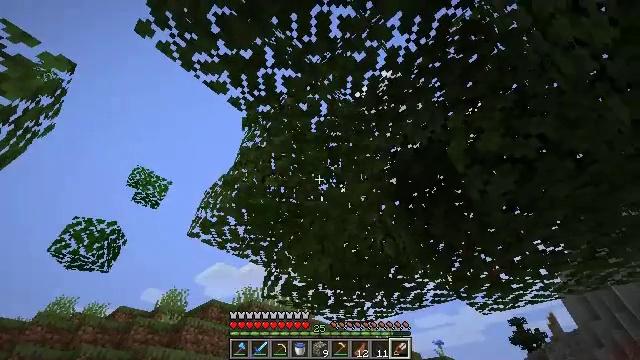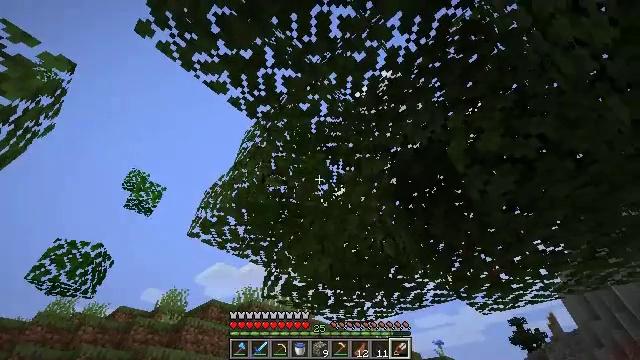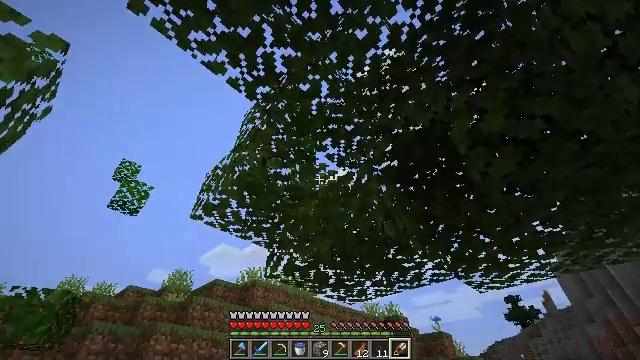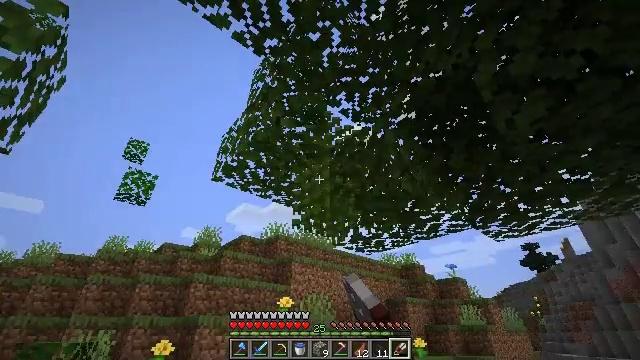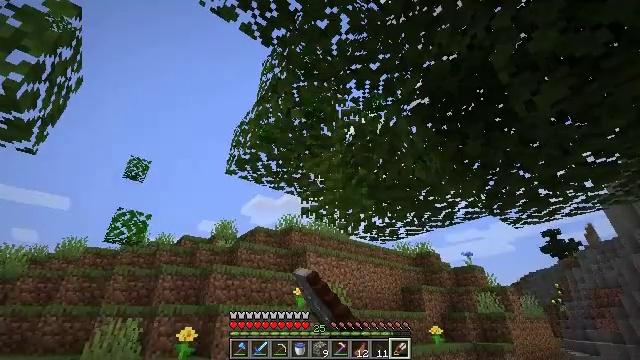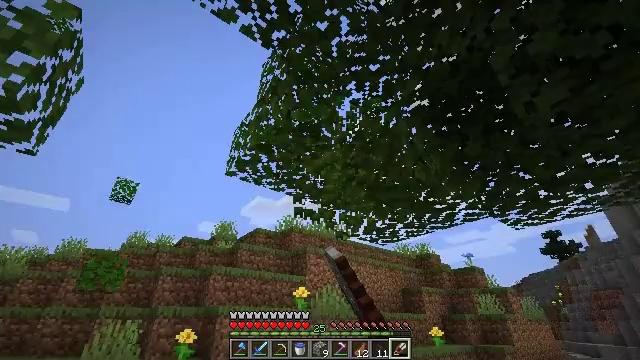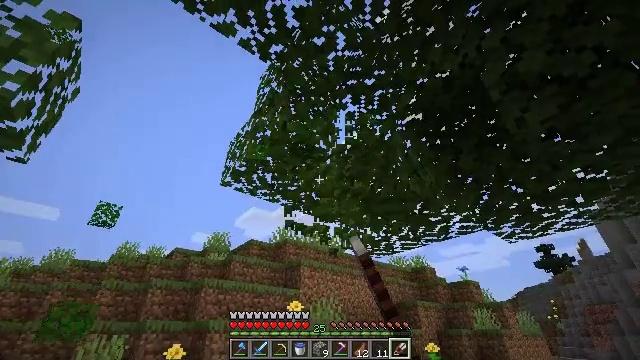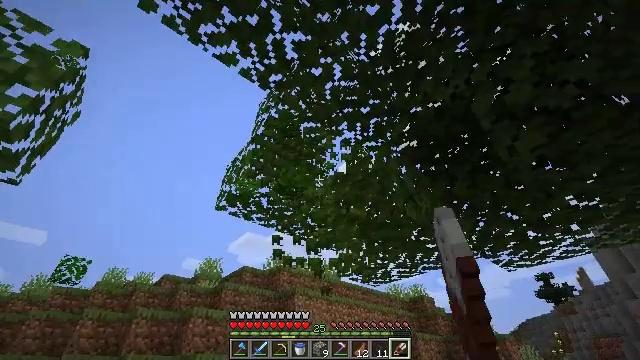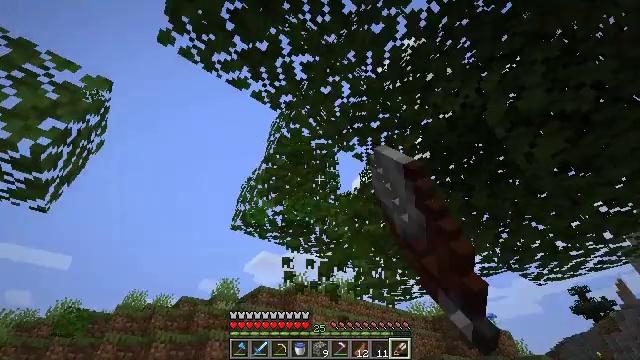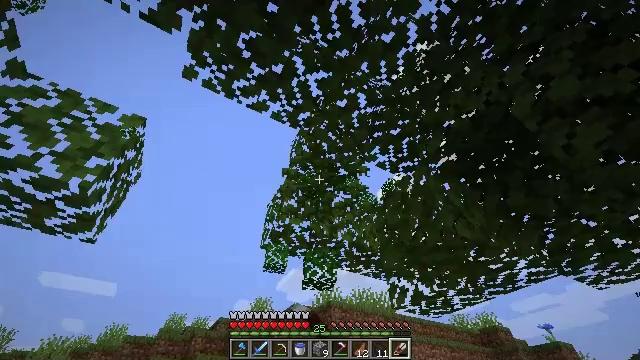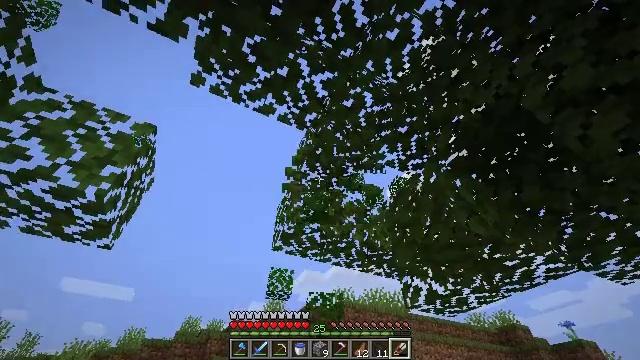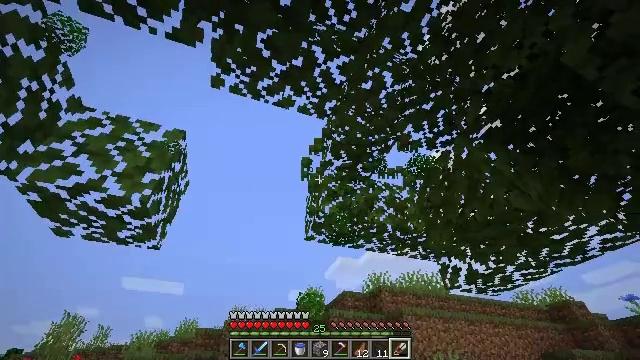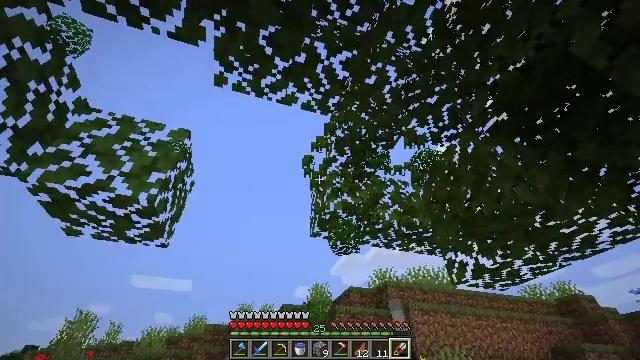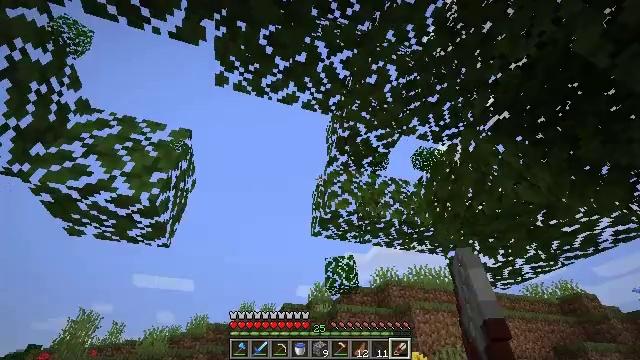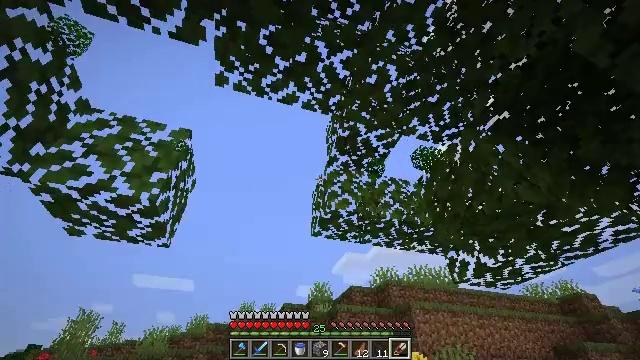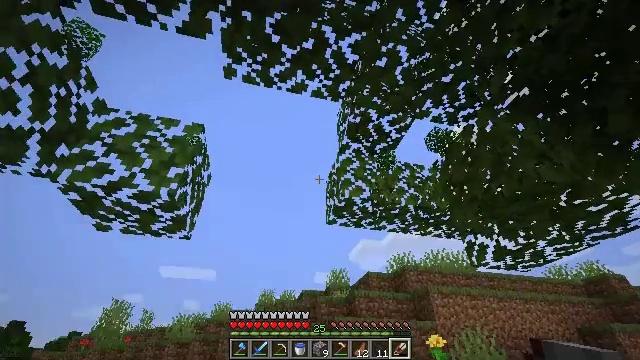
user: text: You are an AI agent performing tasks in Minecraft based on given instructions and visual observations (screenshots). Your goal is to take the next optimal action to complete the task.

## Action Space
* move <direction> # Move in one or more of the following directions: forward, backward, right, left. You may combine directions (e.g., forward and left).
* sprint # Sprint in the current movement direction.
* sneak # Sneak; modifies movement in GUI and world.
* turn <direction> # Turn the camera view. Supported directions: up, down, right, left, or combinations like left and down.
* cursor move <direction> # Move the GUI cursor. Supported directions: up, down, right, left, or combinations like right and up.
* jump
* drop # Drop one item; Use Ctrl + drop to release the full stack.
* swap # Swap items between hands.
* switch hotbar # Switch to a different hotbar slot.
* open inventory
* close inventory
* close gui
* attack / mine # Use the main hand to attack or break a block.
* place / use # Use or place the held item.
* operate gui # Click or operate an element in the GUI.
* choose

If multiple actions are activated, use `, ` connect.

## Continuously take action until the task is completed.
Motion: motion action
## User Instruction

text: Break the dark oak leaves for resources.
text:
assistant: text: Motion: attack / mine
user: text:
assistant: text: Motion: turn down, attack / mine
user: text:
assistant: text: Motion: turn left and down, attack / mine
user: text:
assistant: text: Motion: turn left and down, attack / mine
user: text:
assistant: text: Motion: attack / mine
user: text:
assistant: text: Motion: turn right and up, attack / mine
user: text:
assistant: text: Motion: turn right and up, attack / mine
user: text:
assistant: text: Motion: turn left and up, attack / mine
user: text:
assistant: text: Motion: turn left and up, attack / mine
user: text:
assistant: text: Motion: turn left, attack / mine
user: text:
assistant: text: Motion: turn left and down, attack / mine
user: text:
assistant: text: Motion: turn left, attack / mine
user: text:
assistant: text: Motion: attack / mine
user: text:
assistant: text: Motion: attack / mine
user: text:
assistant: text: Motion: turn left and down, attack / mine
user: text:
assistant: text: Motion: turn left and down, attack / mine
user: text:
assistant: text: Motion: turn left, attack / mine
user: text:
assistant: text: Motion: turn left and up, attack / mine
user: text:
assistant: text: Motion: turn left, attack / mine
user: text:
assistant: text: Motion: turn left and down, attack / mine
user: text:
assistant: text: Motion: turn left, attack / mine
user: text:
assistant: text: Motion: turn left, attack / mine
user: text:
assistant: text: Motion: turn left, attack / mine
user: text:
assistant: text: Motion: turn left and down, attack / mine
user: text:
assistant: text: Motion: turn left and down, attack / mine
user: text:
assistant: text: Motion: turn left, attack / mine
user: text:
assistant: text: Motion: turn left, attack / mine
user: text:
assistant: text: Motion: turn left, attack / mine
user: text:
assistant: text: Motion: turn left, attack / mine
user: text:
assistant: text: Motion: attack / mine